Question: So I'm making an engine which can use directx10,11 and opengl.
So far everything worked well. It can render an image in opengl and directx correctly and both look the same.
Now I added rendertargets. Within DirectX it works very well and there is no problem so far. But using OpenGL the texture which I draw before is upside down and on the bottom right of the rendertarget.

Do you guys have an idea what the problem is? And why does it work without the rendertarget correctly?
If needed I can send some code. I just need to sort it first.
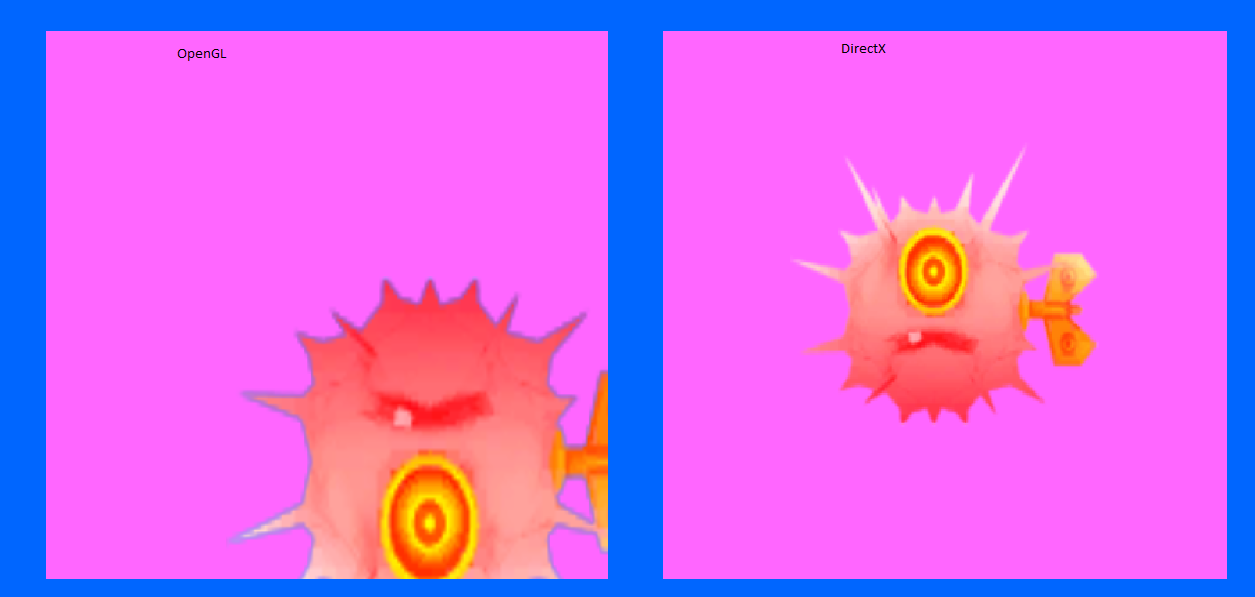
Answer: OpenGL places the default origin of textures and thereby rendertargets in the bottom left. DirectX in the upper left. If you make the same assumptions about pixel layout it looks like the image is flipped. You can compensate this by applying a -1 scale on the projection matrix y-axis.
That the OpenGL image looks stretches is probably due to a wrong viewport being set when rendering to the FBO. Make sure that the viewport set with glViewport, when rendering to the FBO matches the dimensions and the target area in the render target.